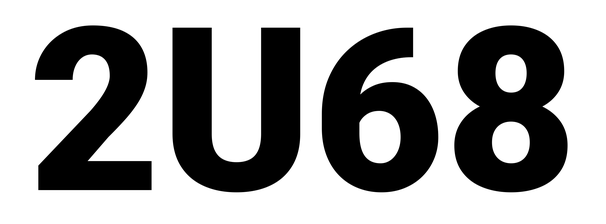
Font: Roboto_Black